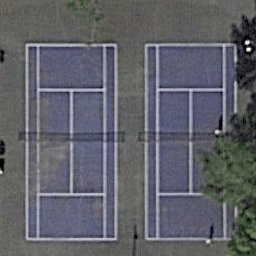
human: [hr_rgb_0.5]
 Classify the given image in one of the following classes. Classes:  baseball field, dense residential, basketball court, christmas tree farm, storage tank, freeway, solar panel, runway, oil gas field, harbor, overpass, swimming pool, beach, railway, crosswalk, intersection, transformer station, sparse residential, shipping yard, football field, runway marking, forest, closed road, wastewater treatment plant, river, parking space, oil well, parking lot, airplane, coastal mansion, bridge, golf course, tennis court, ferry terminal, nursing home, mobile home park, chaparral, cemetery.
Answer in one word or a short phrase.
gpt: tennis court